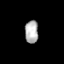
Tissue: prostate
Cell type: Fibroblasts
Senescence score: 0.6904
Nuclear area (px): 296
Mean DAPI intensity: 179.456